Question: When I started my Silverlight 5 project, I put an image with an animation (I did in Blend) on my main menu, it worked very well. Then I went forward in my project and I did not realize exactly at which moment I stopped seeing my image and animation.
I did a test , creating a , which only has the image and the animation, and , then I made a and put the image and the animation on the main page, !
Does anyone have any idea what might be going on in my original project that prevents me from seeing the Image and animation?
Thanks a lot
An example, on my SilverlightControl1.xaml:
'
'''
<UserControl.Resources>
<Storyboard x:Name="Mtto2Animacion" RepeatBehavior="Forever" AutoReverse="False">
<DoubleAnimationUsingKeyFrames Storyboard.TargetProperty="(UIElement.RenderTransform).(CompositeTransform.Rotation)" Storyboard.TargetName="image2">
<EasingDoubleKeyFrame KeyTime="0" Value="0"/>
<EasingDoubleKeyFrame KeyTime="0:0:1.5" Value="55.77"/>
<EasingDoubleKeyFrame KeyTime="0:0:2" Value="-0.217"/>
</DoubleAnimationUsingKeyFrames>
</Storyboard>
<ImageBrush x:Key="BackgroundMTTO" ImageSource="Imagenes/MTTOBackground.png" Stretch="UniformToFill"/>
<ImageBrush x:Key="IMGBannerPradera" ImageSource="Imagenes/BannerPradera.png" Stretch="UniformToFill"/>
</UserControl.Resources>
<Grid x:Name="LayoutRoot">
<Image x:Name="image2" Margin="5" Source="Imagenes/MTTO2.png" Loaded="image2_Loaded">
<Image.RenderTransform>
<CompositeTransform/>
</Image.RenderTransform>

</Grid>
'''
'
And on my SilverlightControl1.xaml.cs:
'''
using System;
using System.Collections.Generic;
using System.Linq;
using System.Net;
using System.Windows;
using System.Windows.Controls;
using System.Windows.Documents;
using System.Windows.Input;
using System.Windows.Media;
using System.Windows.Media.Animation;
using System.Windows.Shapes;
namespace MTTO
{
public partial class SilverlightControl1 : UserControl
{
public SilverlightControl1()
{
InitializeComponent();
}
private void image2_Loaded(object sender, System.Windows.RoutedEventArgs e)
{
Mtto2Animacion.Begin();
}
}
}
'''
This is my image (MTTO2.png)

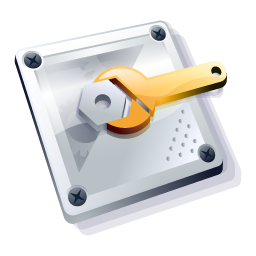
Answer: Chris W. thank you very much!! I inspected all my image files used at my MainPage, and I set all as at Property, and it Works!! Do you know where I can learn how this property works? What does each of the options? thanks a lot again